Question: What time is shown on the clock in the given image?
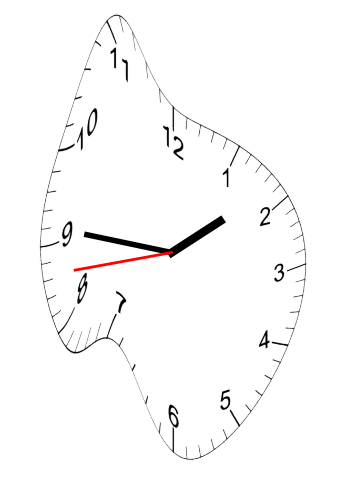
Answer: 01:45:43